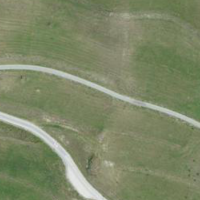
EUNIS habitat code: 26
Species observed at this site:
Papilio machaon
Artemisia vulgaris
Medicago sativa
Seseli libanotis
Vicia cracca
Aglais urticae
Arcyptera fusca